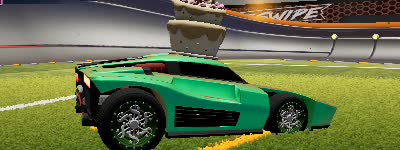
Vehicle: breakout